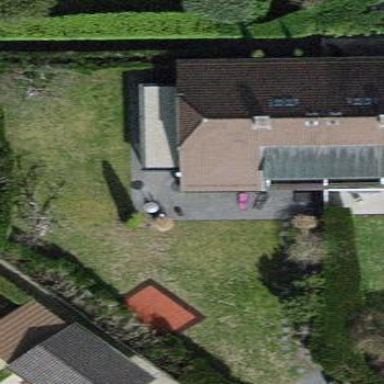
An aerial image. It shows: Garden surrounded by fence.